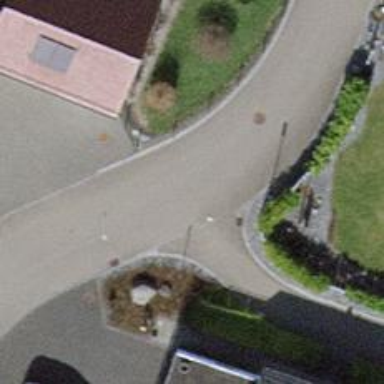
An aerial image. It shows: Smooth asphalt road in residential area.